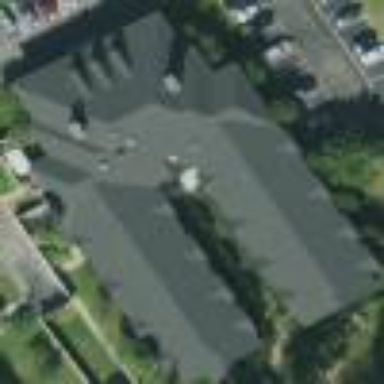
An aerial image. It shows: Nursing home building.